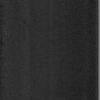
Label: dusty